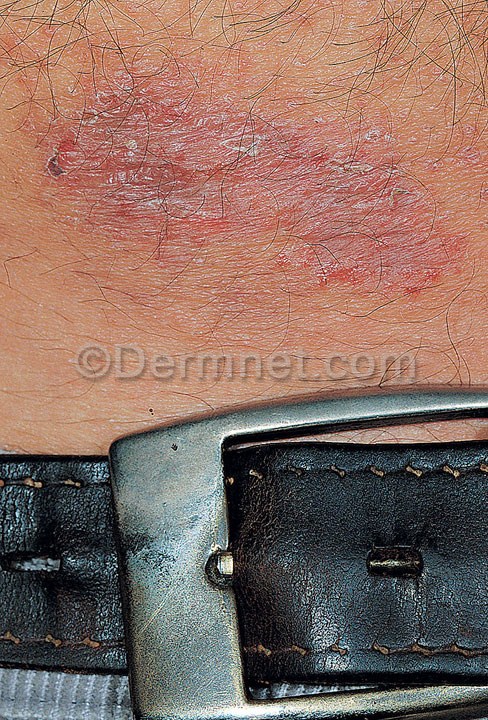
Disease: Poison Ivy Photos and other Contact Dermatitis